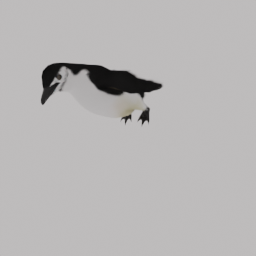
Label: animals